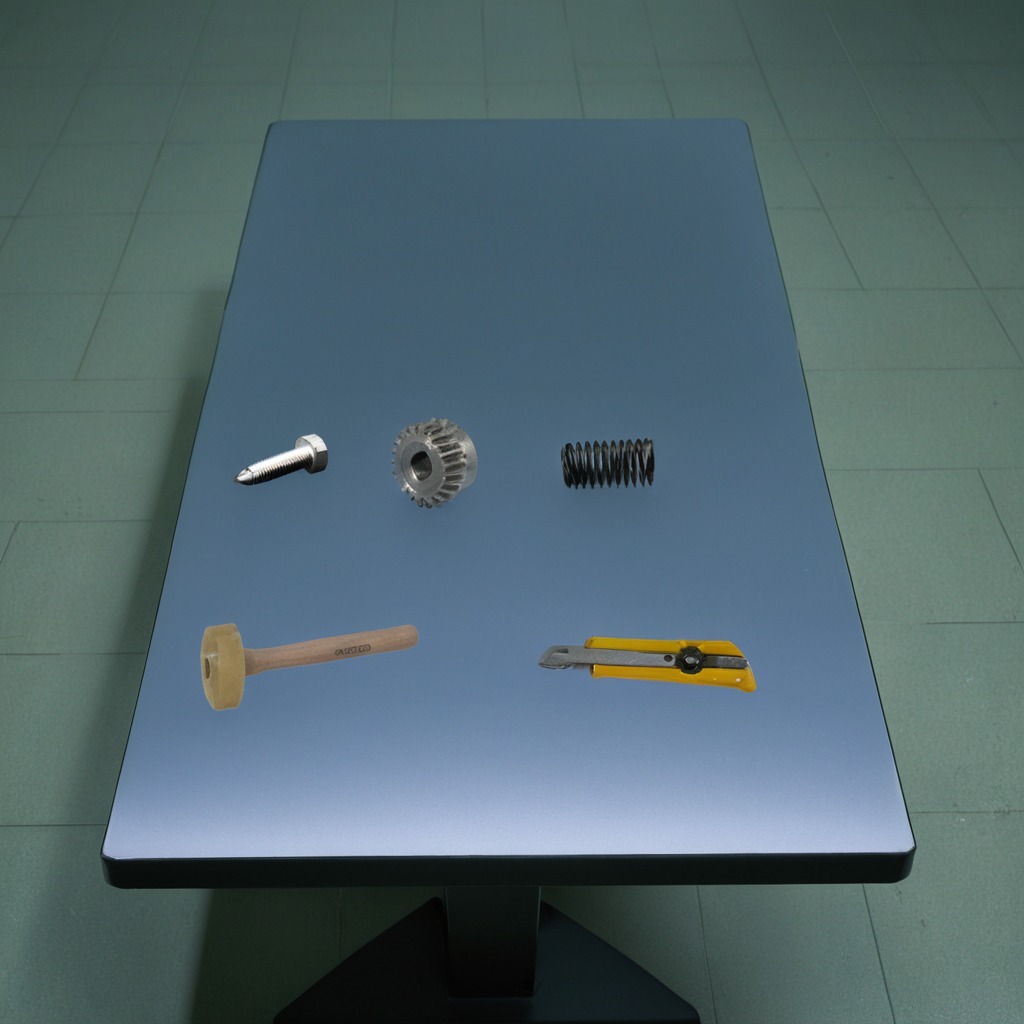
A steel gear with teeth, a utility knife, a metal machine screw, a hammer, and a coiled metal spring are lying on the clean empty table in a railway signal maintenance room lit by harsh overhead fluorescents.